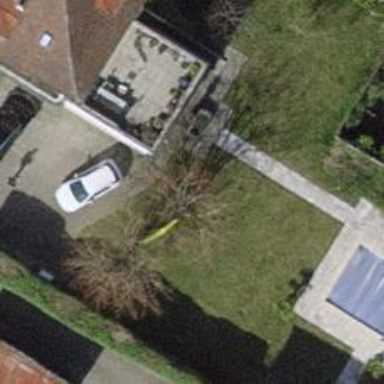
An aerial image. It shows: Deciduous broadleaved tree in garden.